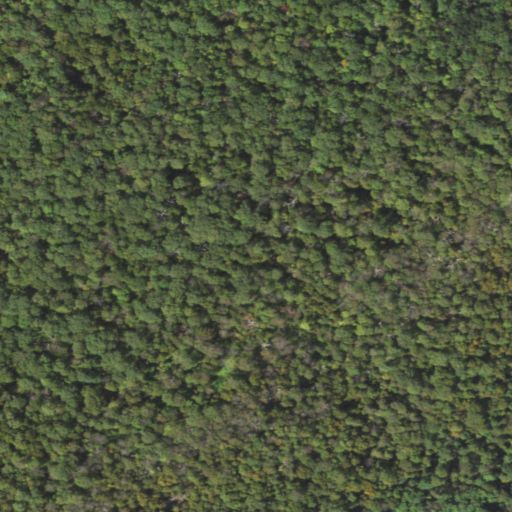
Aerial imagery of mountain in Pennsylvania named Rising Mountain containing only deciduous forest